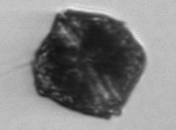
Label: Alexandrium_catenella